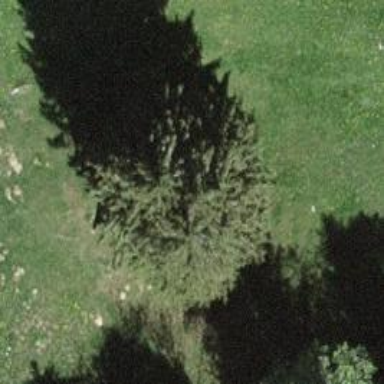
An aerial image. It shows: Beautiful tree in nature.